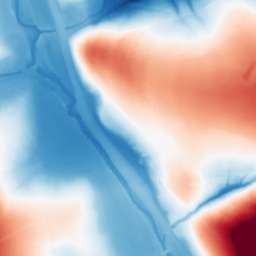
Category: morphological
Decomposition family: tophat_combined
Decomposition parameters: size: 100
Upsampling method: quadratic
Upsampling parameters: scale: 8
Upsampling scale: 8